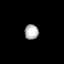
Tissue: lung
Cell type: Epithelial cells
Senescence score: 0.1921
Nuclear area (px): 202
Mean DAPI intensity: 179.139